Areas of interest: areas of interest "Business office"
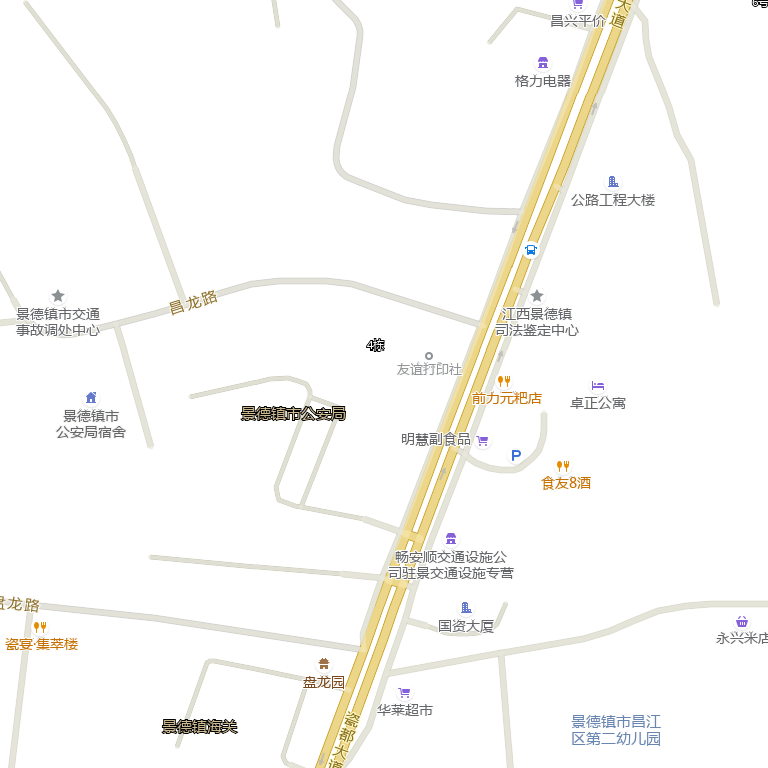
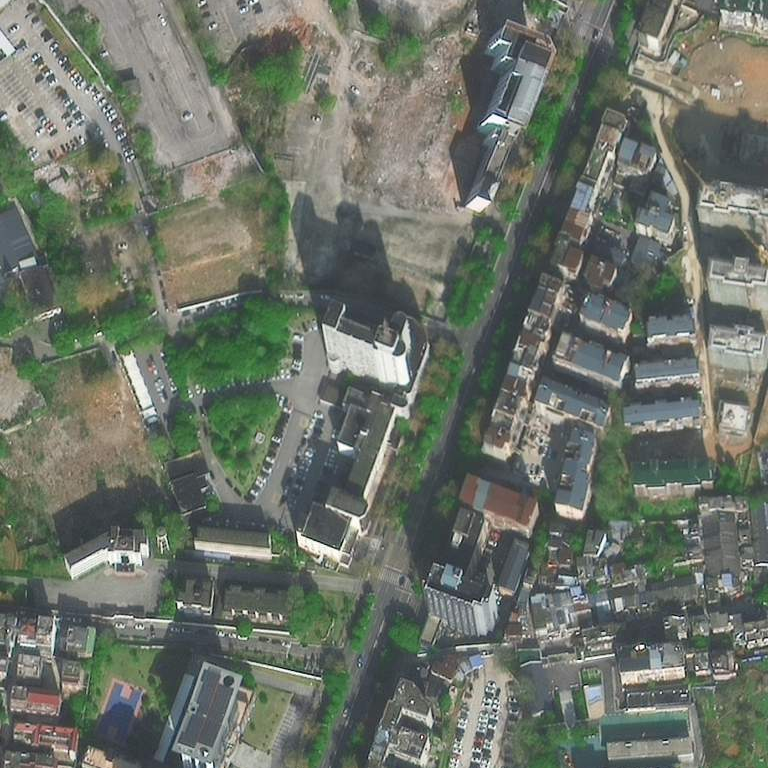